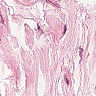
Metastatic tissue present: no